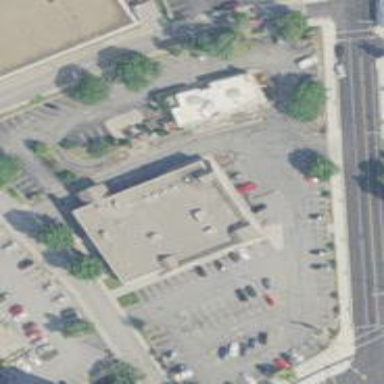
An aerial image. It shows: Pharmacy providing healthcare services.